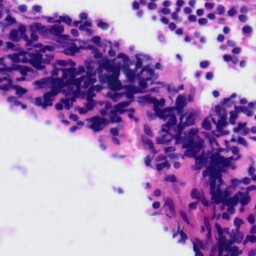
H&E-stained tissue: Tonsil